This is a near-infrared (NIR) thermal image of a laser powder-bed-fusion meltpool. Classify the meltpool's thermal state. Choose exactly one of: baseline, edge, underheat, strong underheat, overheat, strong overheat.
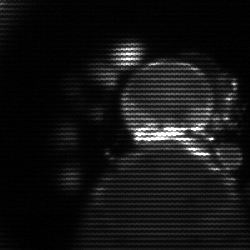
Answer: baseline